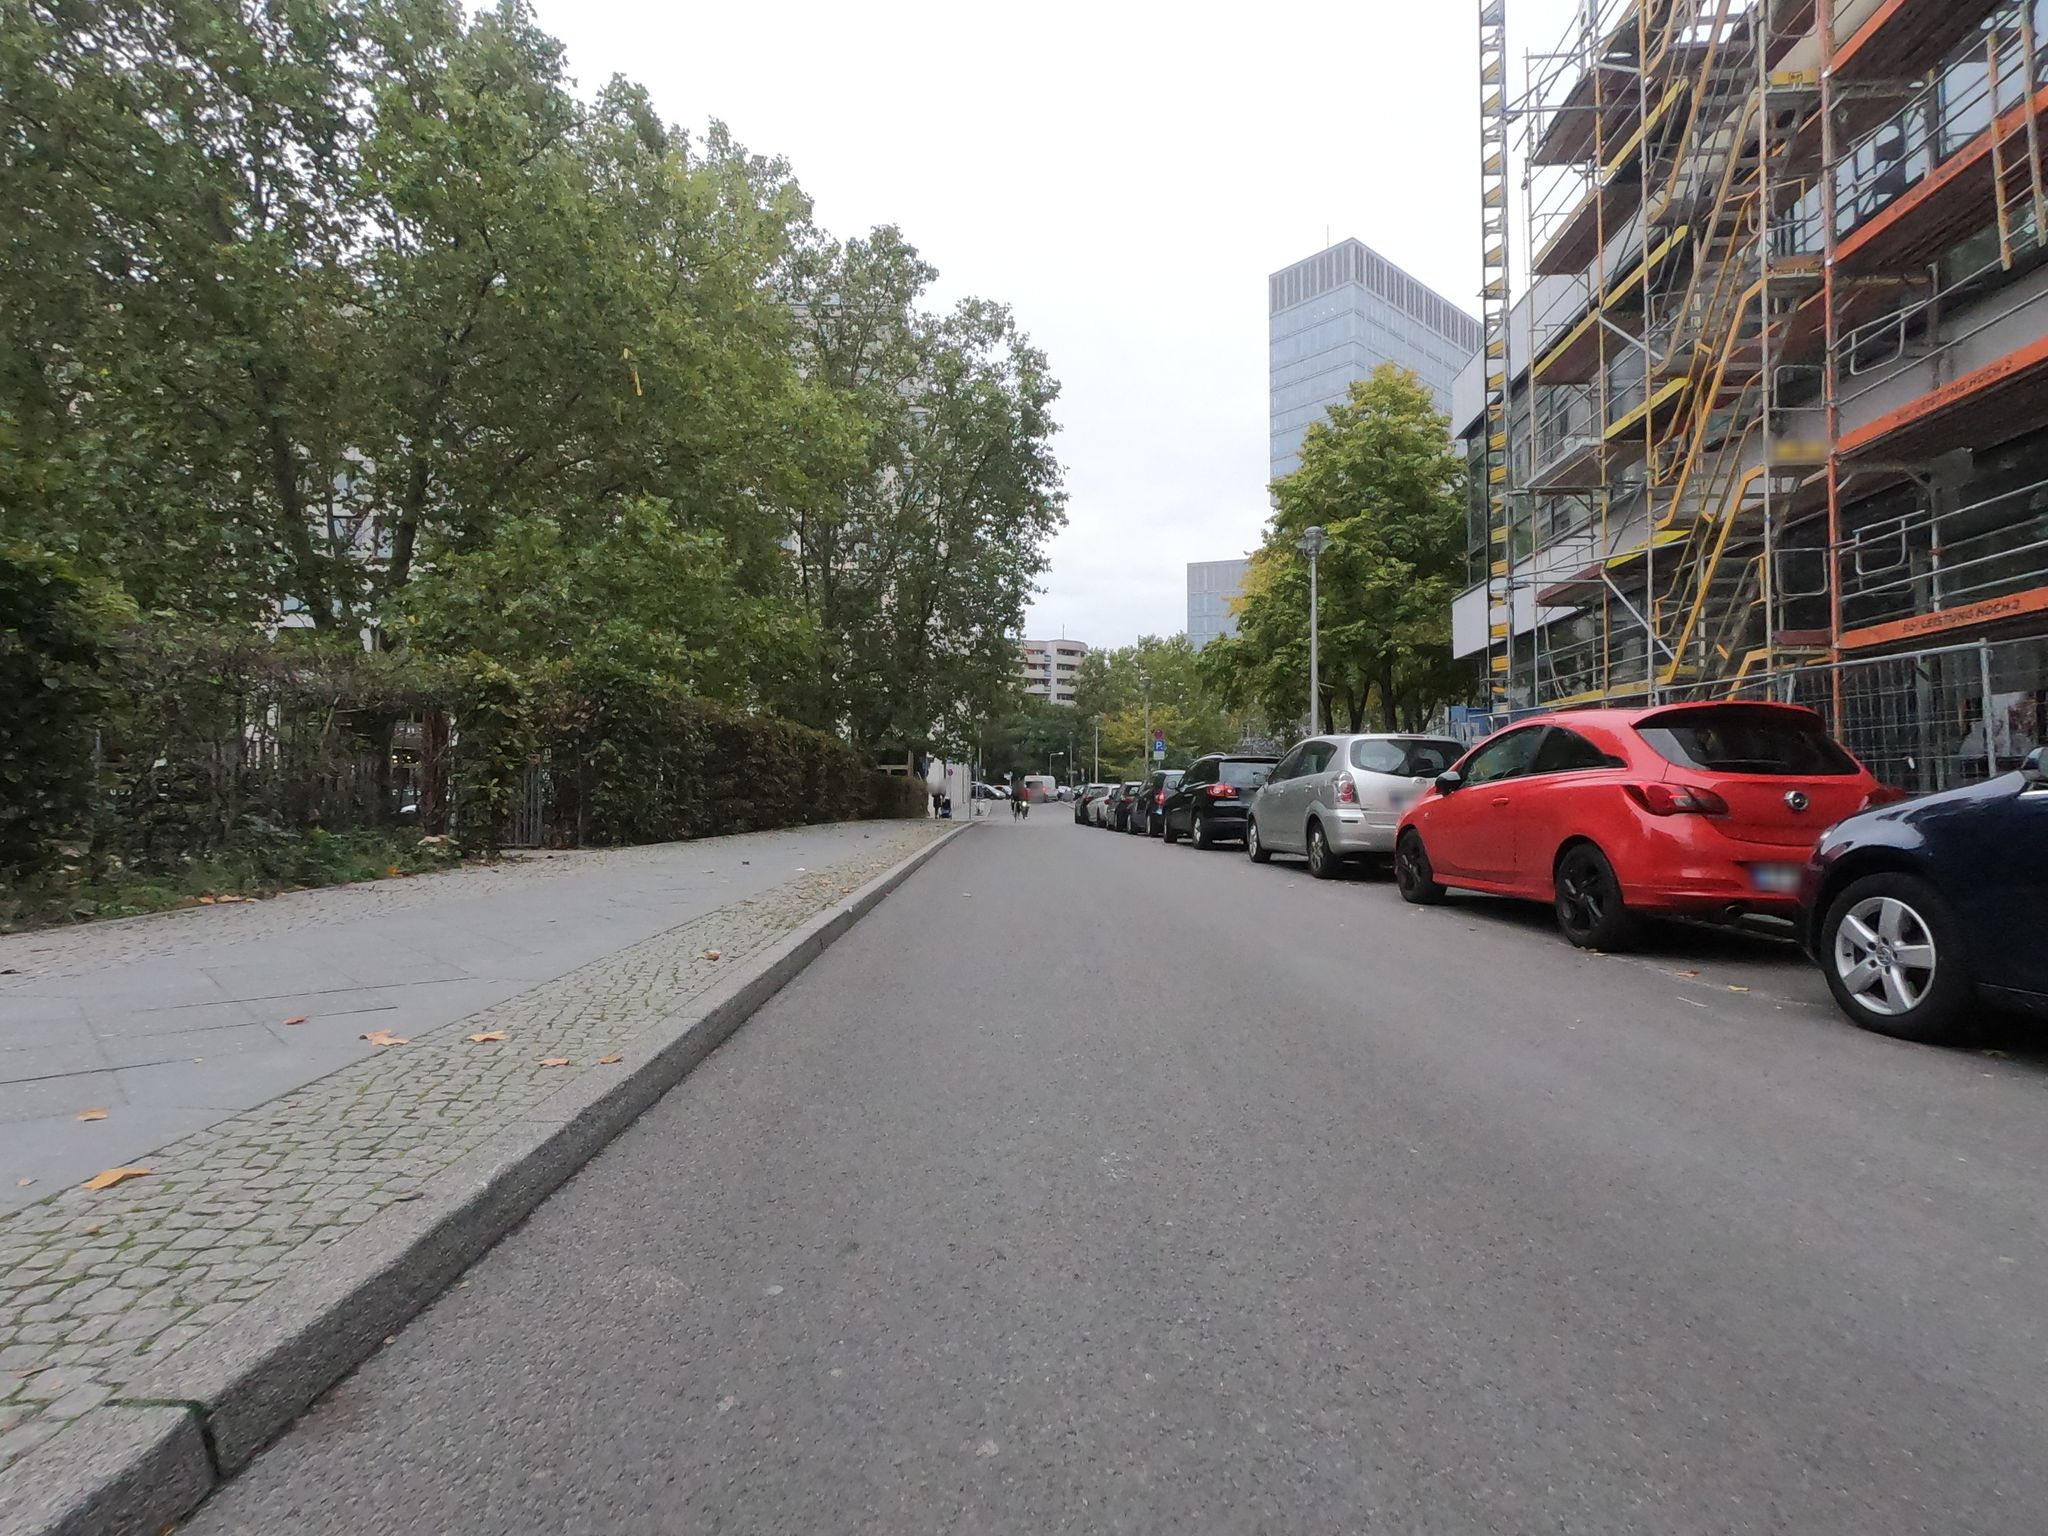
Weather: clear
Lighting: day
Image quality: good
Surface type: driving surface
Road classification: residential
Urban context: urban centre
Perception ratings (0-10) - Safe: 6.21, Lively: 7.4, Beautiful: 8.19, Boring: 3.37, Depressing: 4.79, Wealthy: 6.08